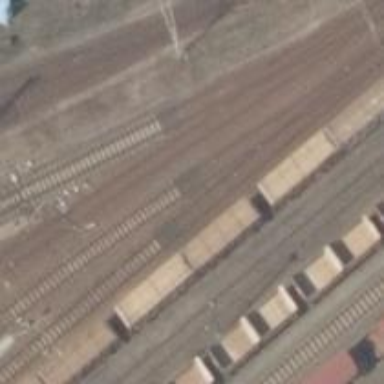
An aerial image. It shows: Railway siding for service.